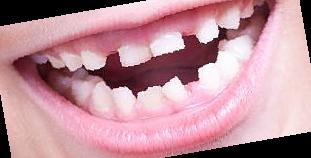
Condition: hypodontia